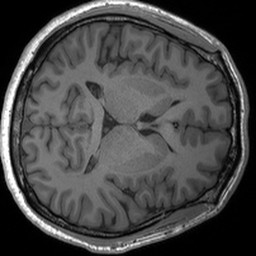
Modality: T1w
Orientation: axial
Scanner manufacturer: siemens
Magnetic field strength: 3 T
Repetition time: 1.54 s
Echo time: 0.00234 s